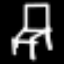
Label: chair